Question:
I'm trying to create a context menu for tables using javascript and bootstrap, but when I right click on a table that's in an editable div, I get some arrows that allow the user to add some new rows and columns. Is there anyway to remove them ?
Thank you very much.
Update: link to the fiddle <URL>
'''
<div id="context" data-toggle="context" data-target="#context-menu" contenteditable="true">
<table border="1">
<tbody>
<tr>
<td>1</td>
<td>2</td>
<td>3</td>
</tr>
<tr>
<td>4</td>
<td>5</td>
<td>6</td>
</tr>
</tbody>
</table>
</div>
'''
I don't think is has anything to do with bootstrap, i think i only has to do with Firefox. The z-index is 15000.
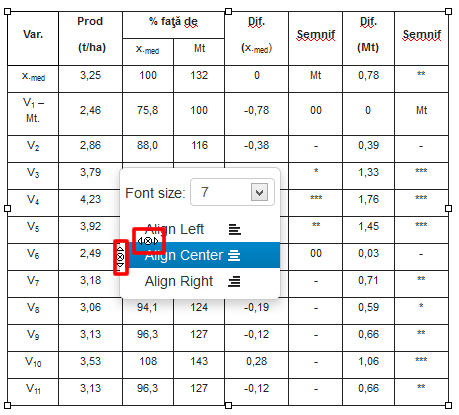
Answer: Apparently this does the trick.
'''
document.designMode = "on";
document.execCommand("enableObjectResizing", false, "false");
document.execCommand("enableInlineTableEditing", false, "false");
'''